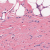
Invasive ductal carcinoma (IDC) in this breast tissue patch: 1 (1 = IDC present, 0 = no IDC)